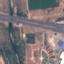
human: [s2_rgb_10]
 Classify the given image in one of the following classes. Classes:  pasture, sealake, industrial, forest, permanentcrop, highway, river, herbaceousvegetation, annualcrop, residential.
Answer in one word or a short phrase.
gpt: Highway